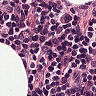
Metastatic tissue present: no